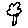
Label: tree